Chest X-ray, AP view. Patient: 13 years old, sex F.
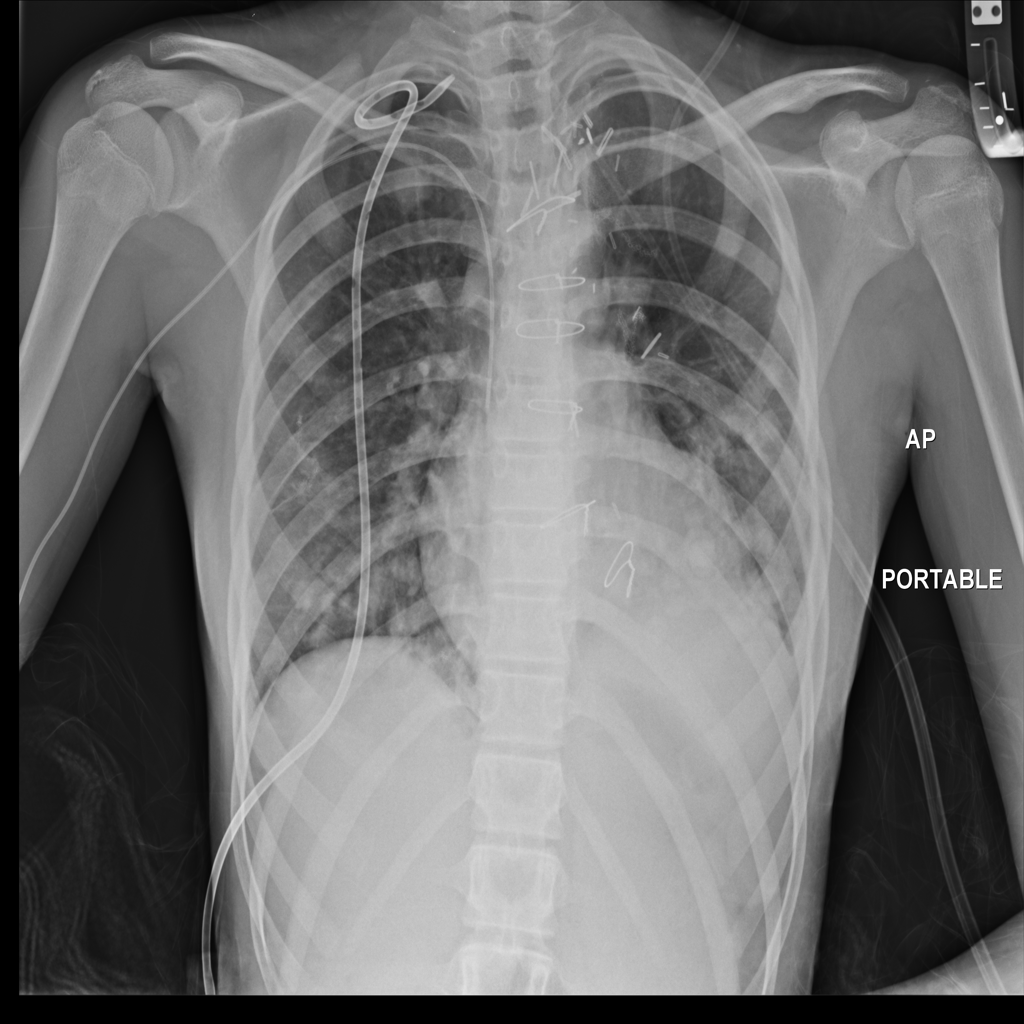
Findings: Atelectasis, Infiltration, Nodule, Pneumothorax